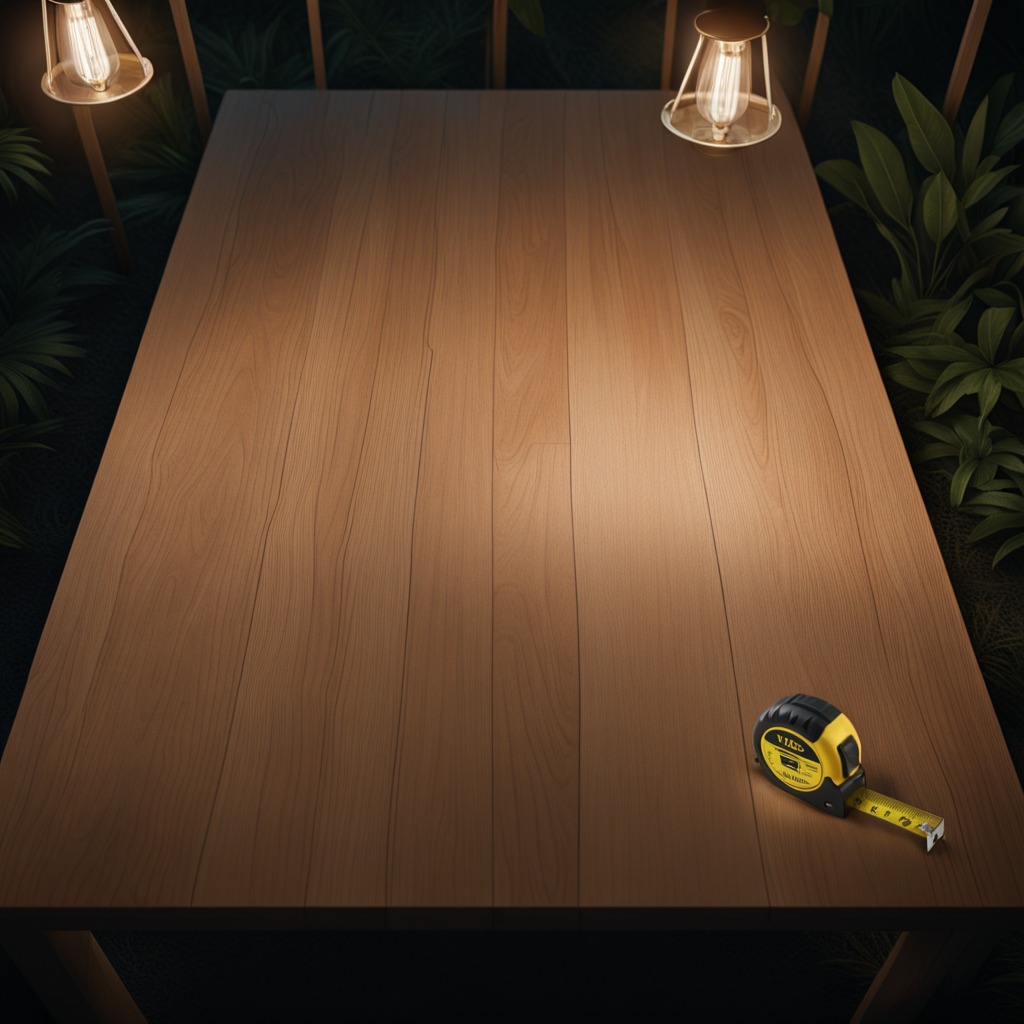
A measuring tape lies on a wooden table inside a jungle field workshop tent at night dim ambient light soft shadows worn but